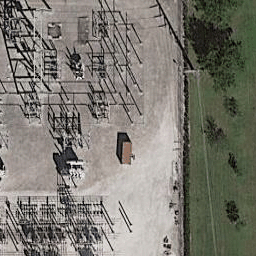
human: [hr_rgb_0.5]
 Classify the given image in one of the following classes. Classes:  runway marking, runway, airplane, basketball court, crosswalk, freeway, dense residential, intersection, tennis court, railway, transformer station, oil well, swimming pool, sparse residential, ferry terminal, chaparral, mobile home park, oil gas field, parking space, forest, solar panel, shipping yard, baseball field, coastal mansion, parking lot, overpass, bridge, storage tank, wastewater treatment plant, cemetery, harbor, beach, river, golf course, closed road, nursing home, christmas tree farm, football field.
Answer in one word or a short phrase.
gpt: transformer station